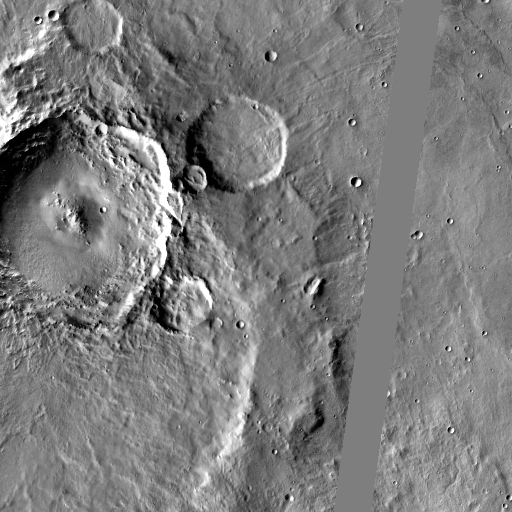
Crater classes present: Background, Other, Layered, Buried, Secondary